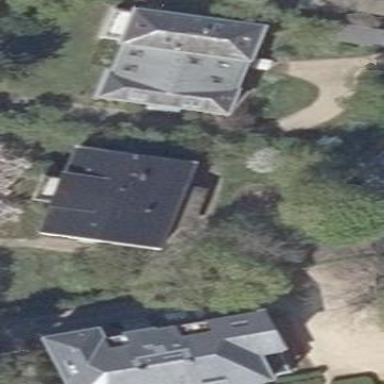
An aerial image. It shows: Historic beige house with gabled roof.